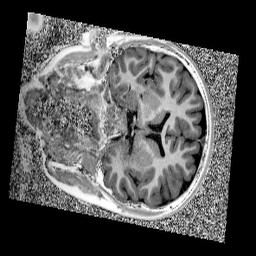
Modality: UNIT1
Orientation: coronal
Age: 11
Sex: male
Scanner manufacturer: siemens
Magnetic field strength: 3 T
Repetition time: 4 s
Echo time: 0.00299 s